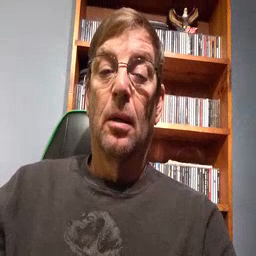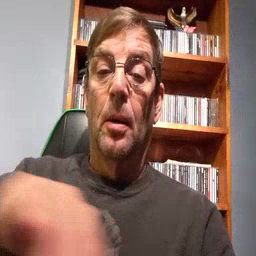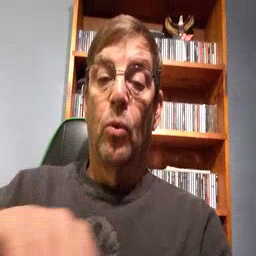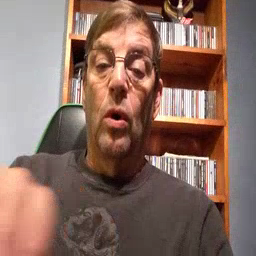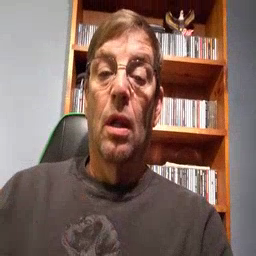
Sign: pool